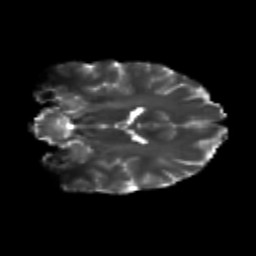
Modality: T2w
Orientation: coronal
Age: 19
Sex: female
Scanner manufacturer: siemens
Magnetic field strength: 3 T
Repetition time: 3.5 s
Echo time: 0.113 s